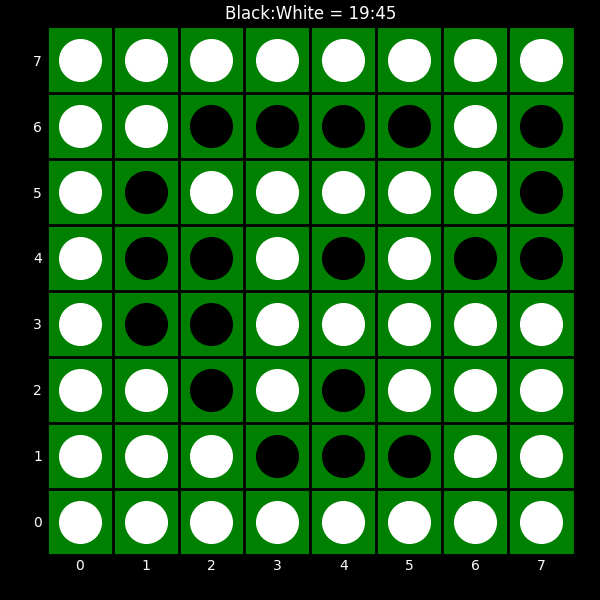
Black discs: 19
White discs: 45